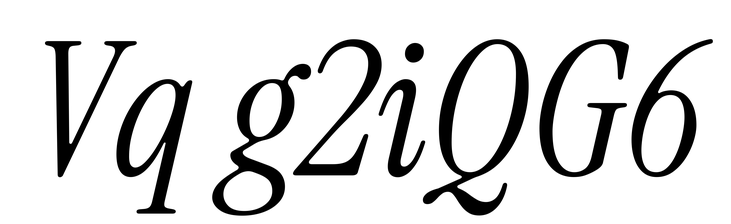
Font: InstrumentSerif-Italic